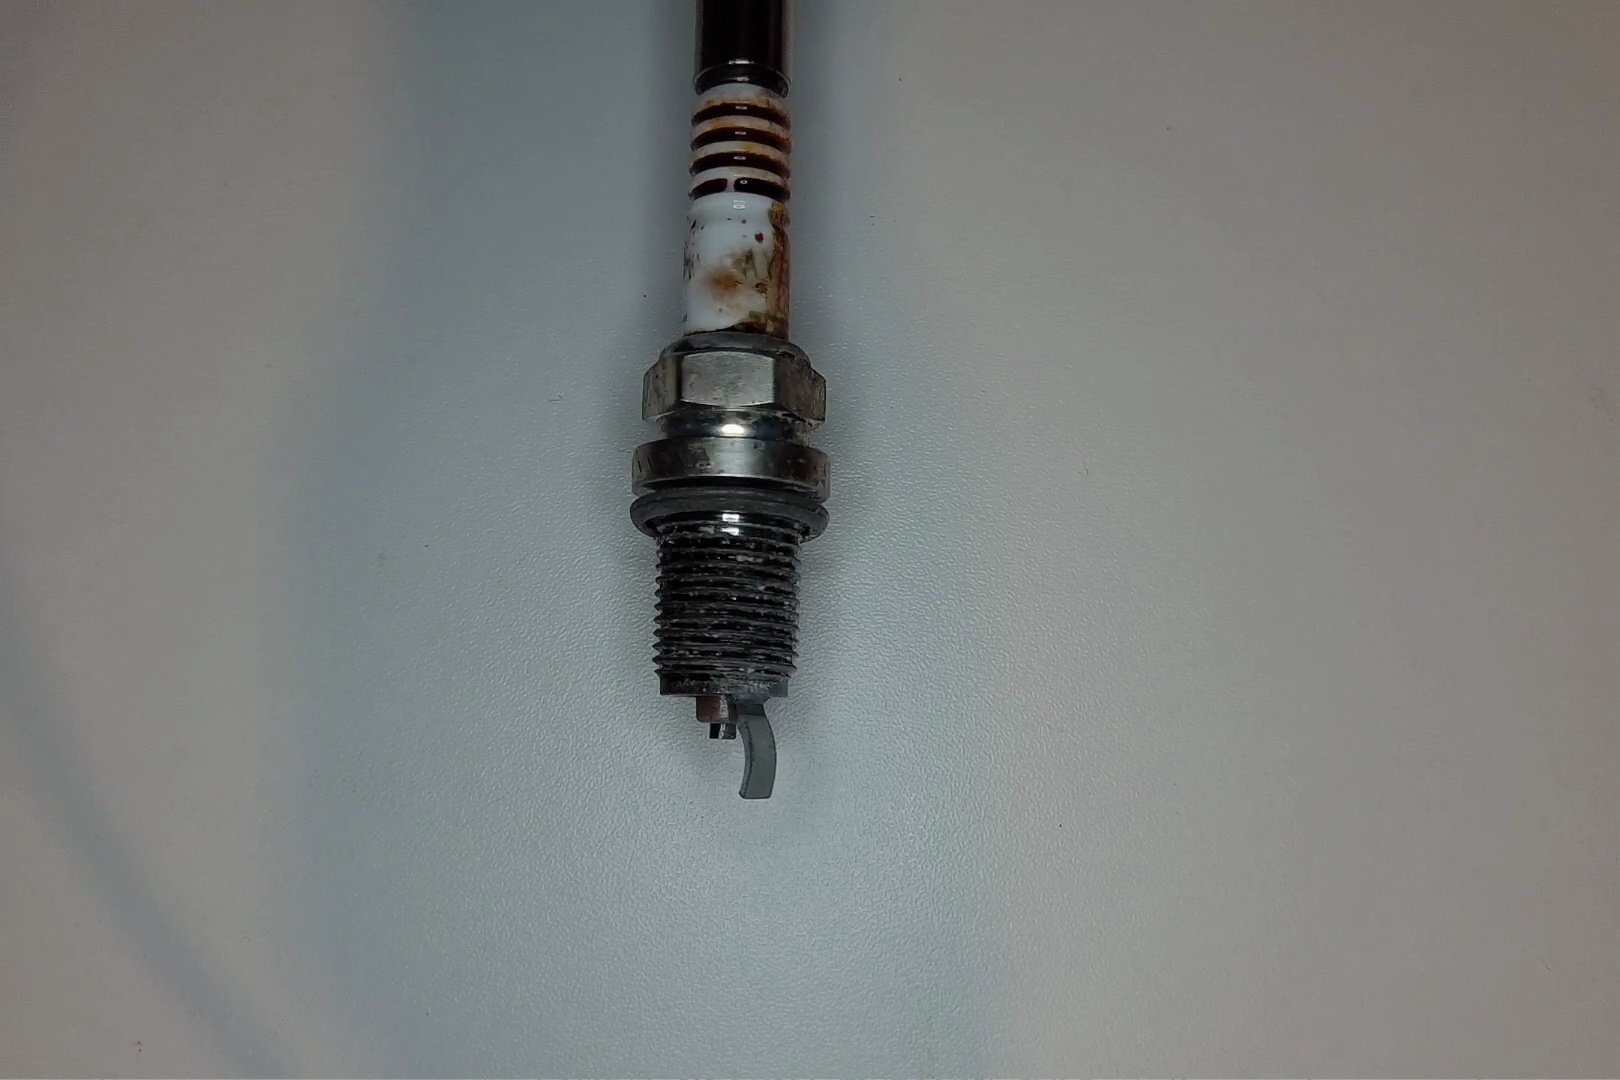
Label: anomaly